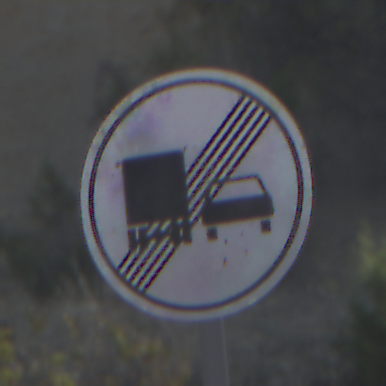
Verkehrszeichen: EndeUeberholverbotKraftfahrzeuge
Umgebung: Outdoor, Nature
Tageszeit: MorningAfternoon
Wetter: Clear
Licht: Natural
Jahreszeit: NotSpecified
Kontrast: HighContrast